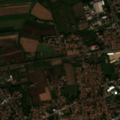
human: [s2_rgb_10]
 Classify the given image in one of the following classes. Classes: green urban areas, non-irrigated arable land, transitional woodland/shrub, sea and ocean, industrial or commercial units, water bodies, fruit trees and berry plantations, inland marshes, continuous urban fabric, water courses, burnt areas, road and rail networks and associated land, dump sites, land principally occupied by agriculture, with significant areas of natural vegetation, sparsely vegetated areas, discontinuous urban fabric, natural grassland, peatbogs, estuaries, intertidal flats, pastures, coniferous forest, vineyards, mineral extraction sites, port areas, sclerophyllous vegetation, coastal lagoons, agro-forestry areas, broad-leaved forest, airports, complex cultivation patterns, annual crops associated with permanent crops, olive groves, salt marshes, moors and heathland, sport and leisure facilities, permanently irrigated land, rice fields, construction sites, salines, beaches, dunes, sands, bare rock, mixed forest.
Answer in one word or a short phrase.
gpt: discontinuous urban fabric, non-irrigated arable land, complex cultivation patterns